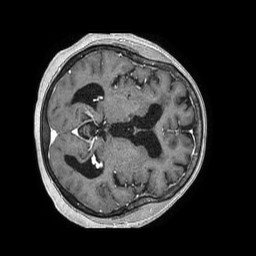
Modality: T1w
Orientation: axial
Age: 71
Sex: female
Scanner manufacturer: philips
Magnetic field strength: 1.5 T
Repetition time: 0.007821 s
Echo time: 0.003609 s